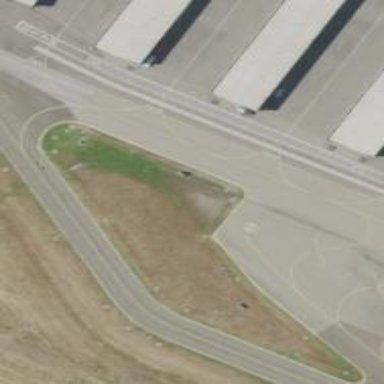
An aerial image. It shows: Image of taxiway at airport.